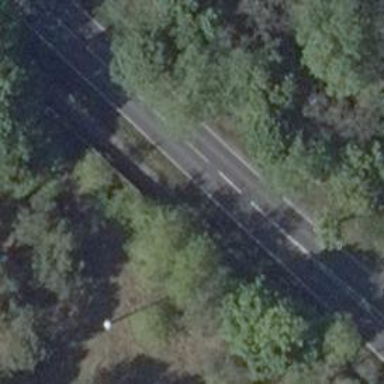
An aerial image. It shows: Primary road with asphalt surface.